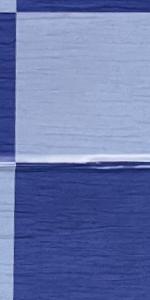
Label: Empty